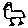
Label: bird